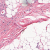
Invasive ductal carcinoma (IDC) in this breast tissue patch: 0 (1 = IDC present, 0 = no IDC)